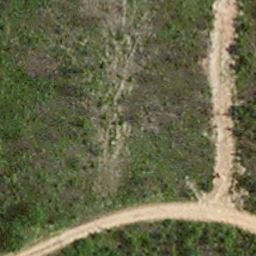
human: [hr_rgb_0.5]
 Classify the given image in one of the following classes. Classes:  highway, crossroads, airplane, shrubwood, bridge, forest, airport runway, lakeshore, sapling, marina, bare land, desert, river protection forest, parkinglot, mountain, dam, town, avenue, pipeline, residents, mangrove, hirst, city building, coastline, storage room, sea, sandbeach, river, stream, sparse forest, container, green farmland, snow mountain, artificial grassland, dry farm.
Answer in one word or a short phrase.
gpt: avenue